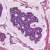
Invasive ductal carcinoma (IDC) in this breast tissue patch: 1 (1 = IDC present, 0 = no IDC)